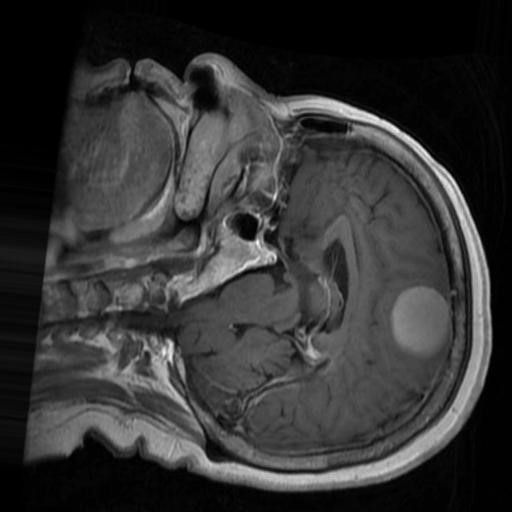
Label: brain_menin